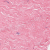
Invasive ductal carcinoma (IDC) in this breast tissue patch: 0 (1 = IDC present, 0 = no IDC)